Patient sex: M
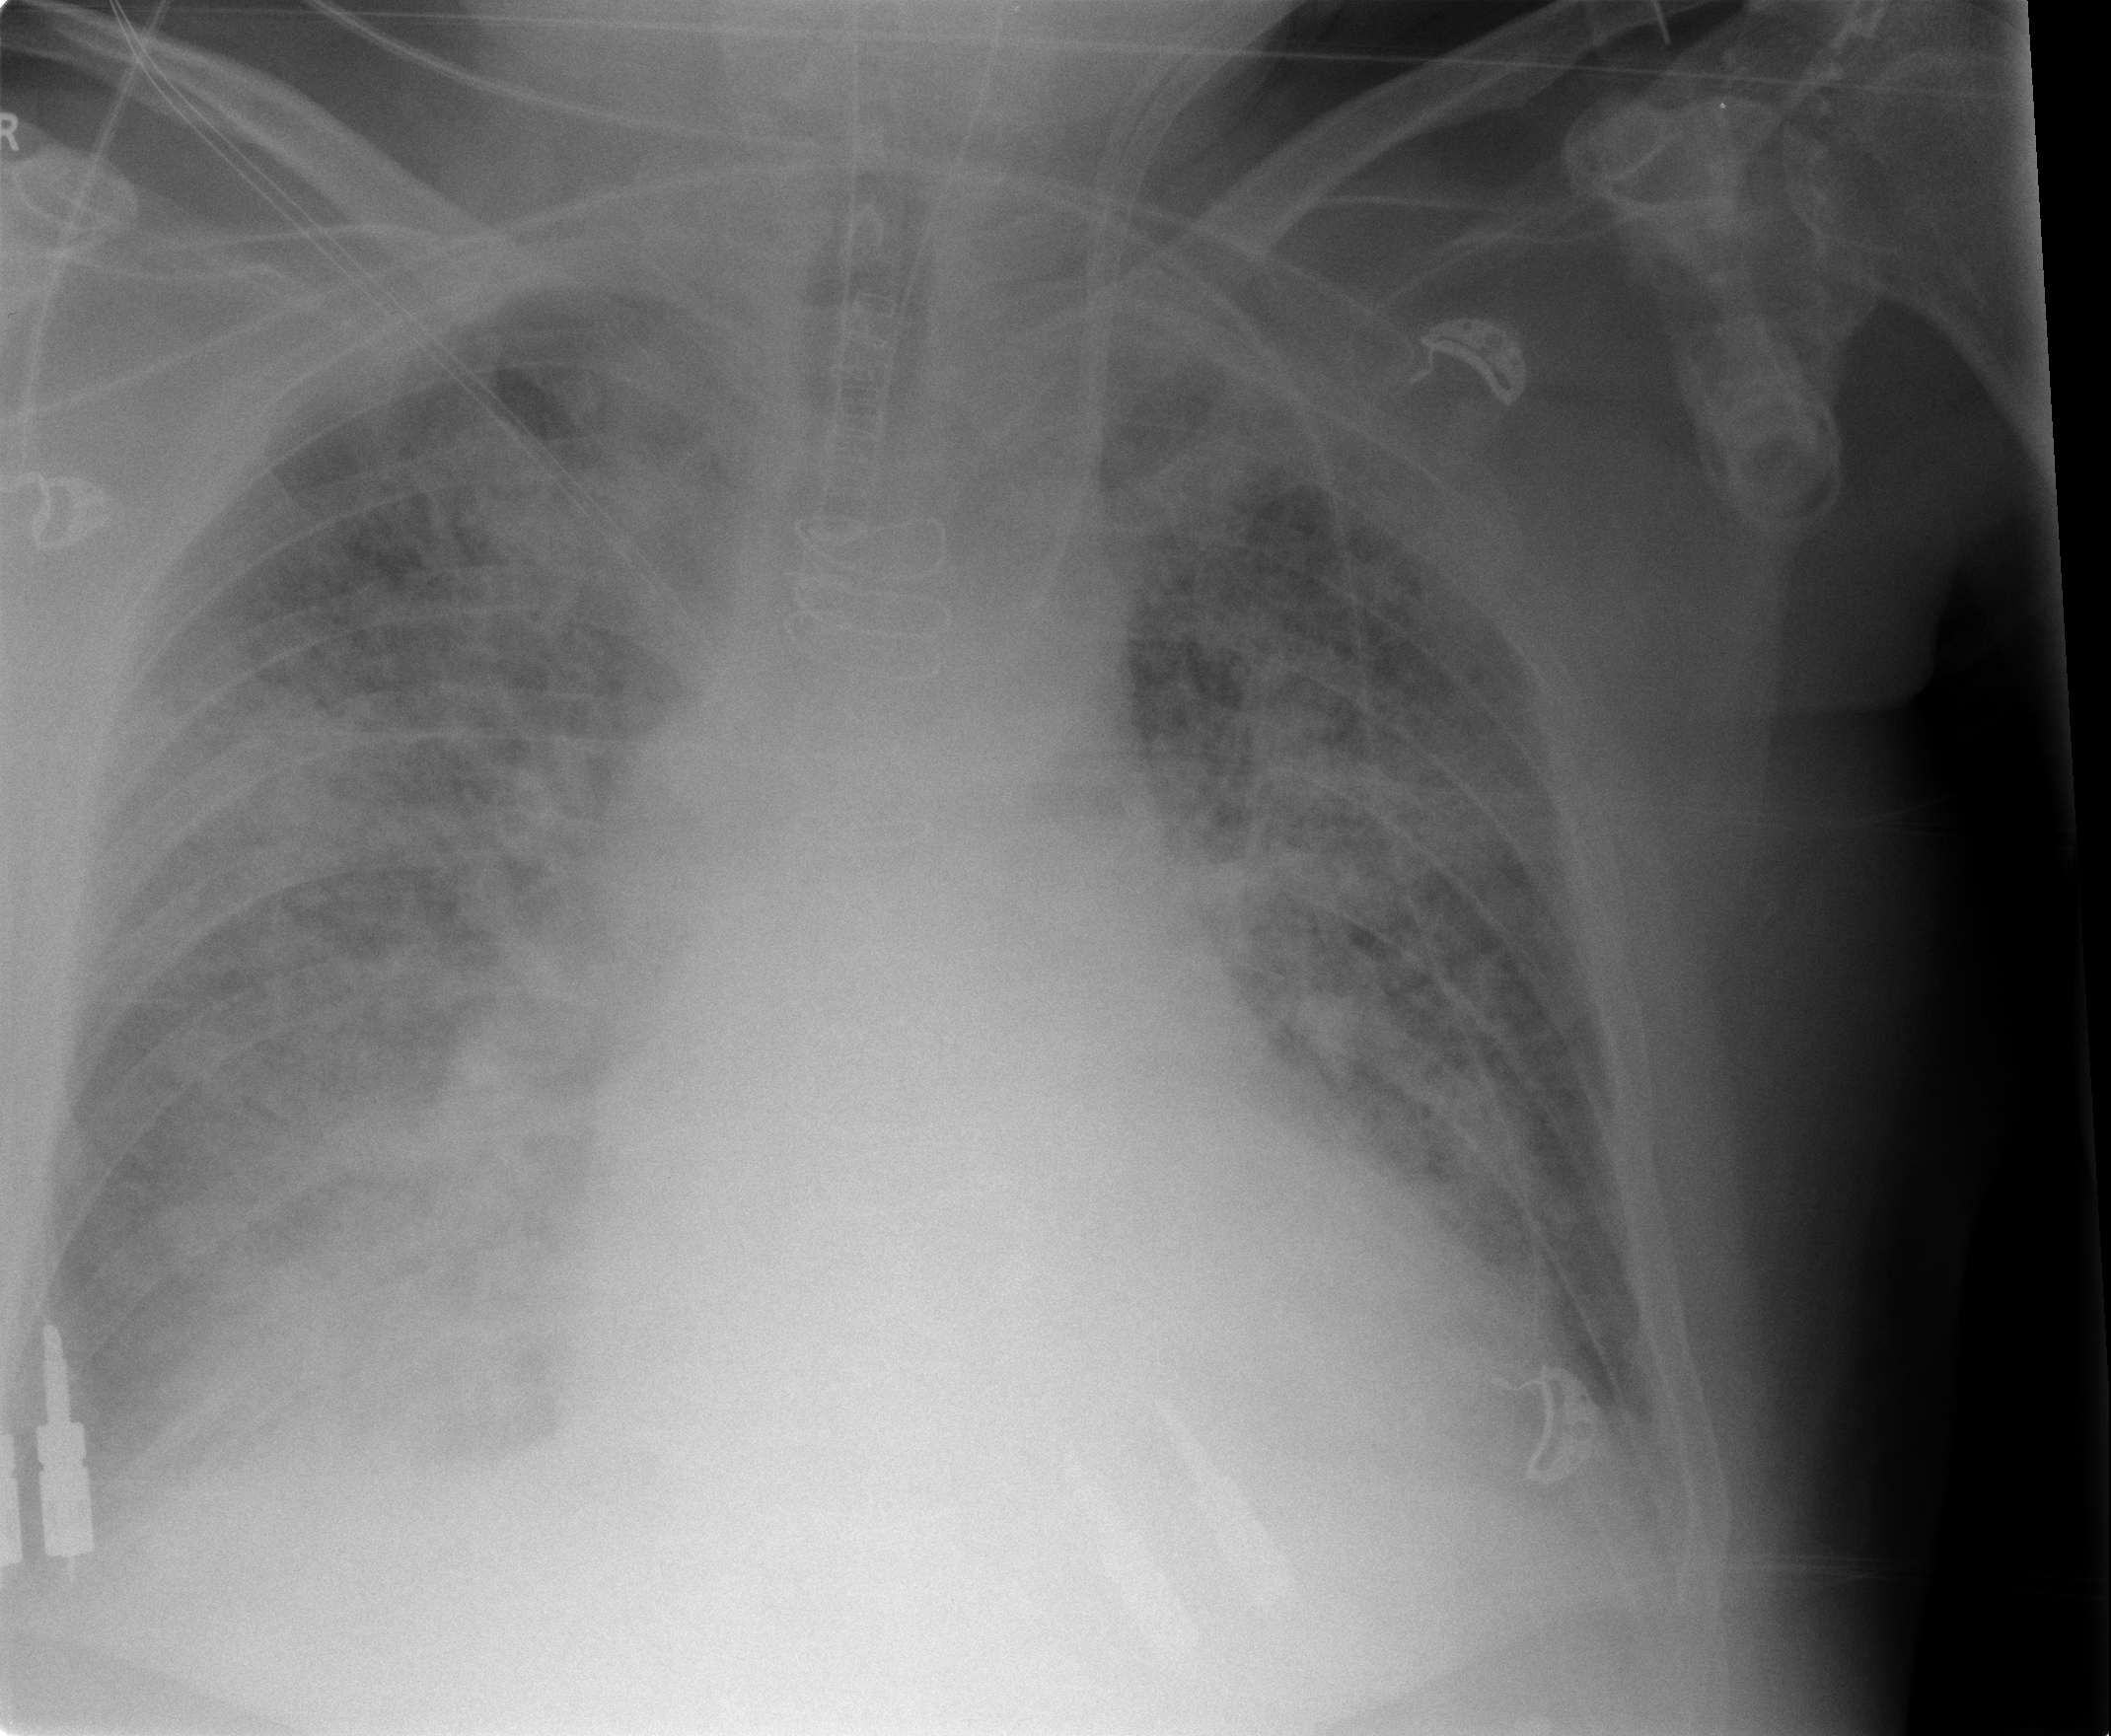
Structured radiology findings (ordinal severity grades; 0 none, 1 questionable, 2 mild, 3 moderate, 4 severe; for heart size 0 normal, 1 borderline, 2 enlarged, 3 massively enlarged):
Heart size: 1
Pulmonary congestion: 2
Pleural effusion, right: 2
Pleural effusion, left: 2
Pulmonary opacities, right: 3
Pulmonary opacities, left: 3
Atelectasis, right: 2
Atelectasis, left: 2